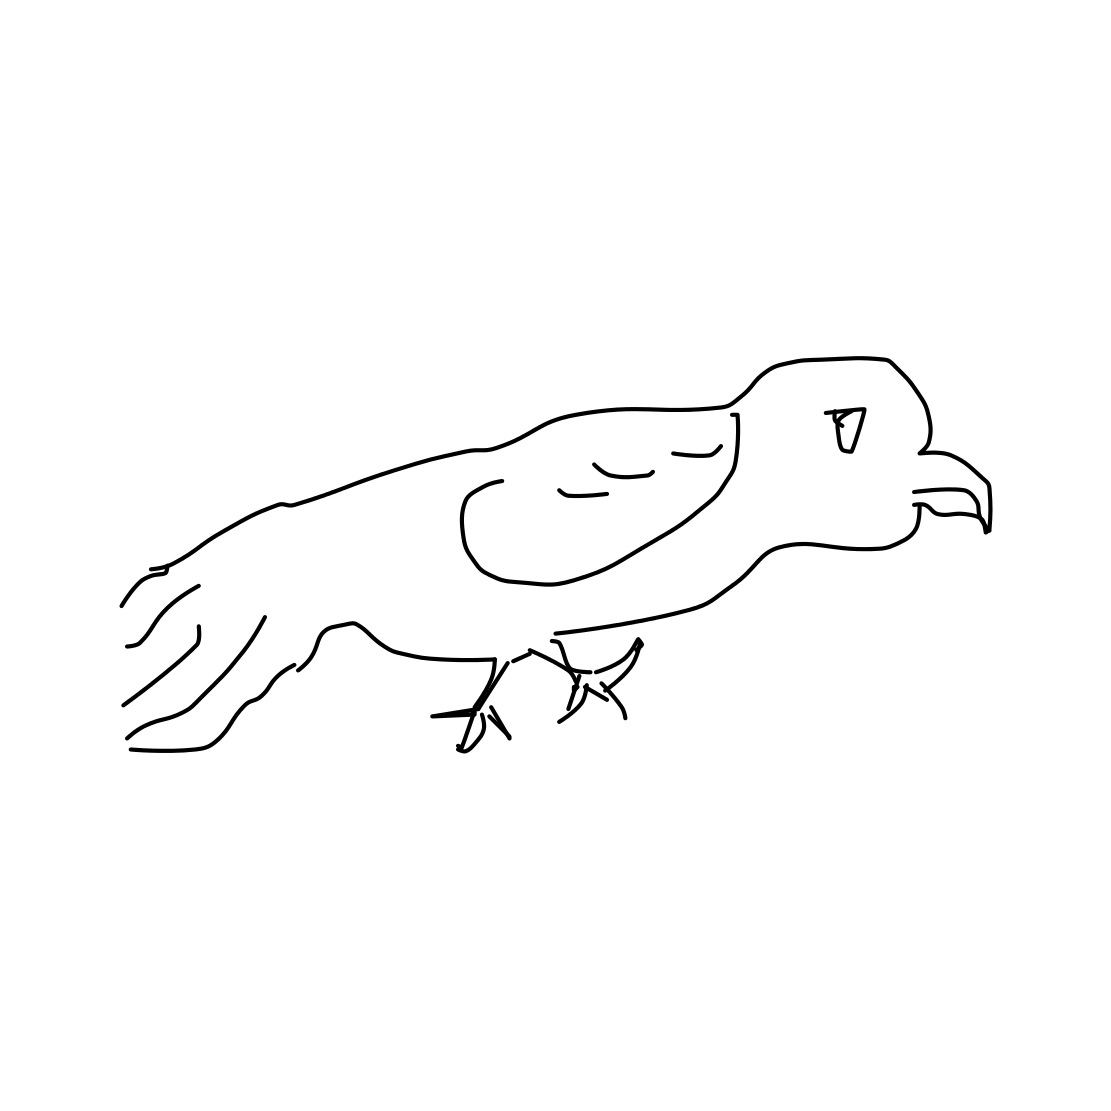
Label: parrot